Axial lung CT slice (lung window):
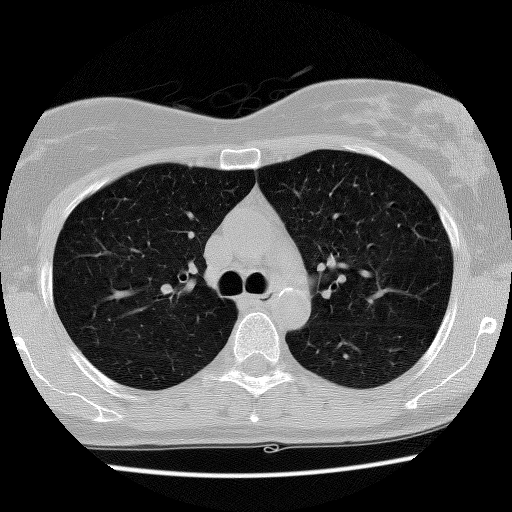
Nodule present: no